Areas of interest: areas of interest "Shenyang Institute of Physical Education Tennis Hall"
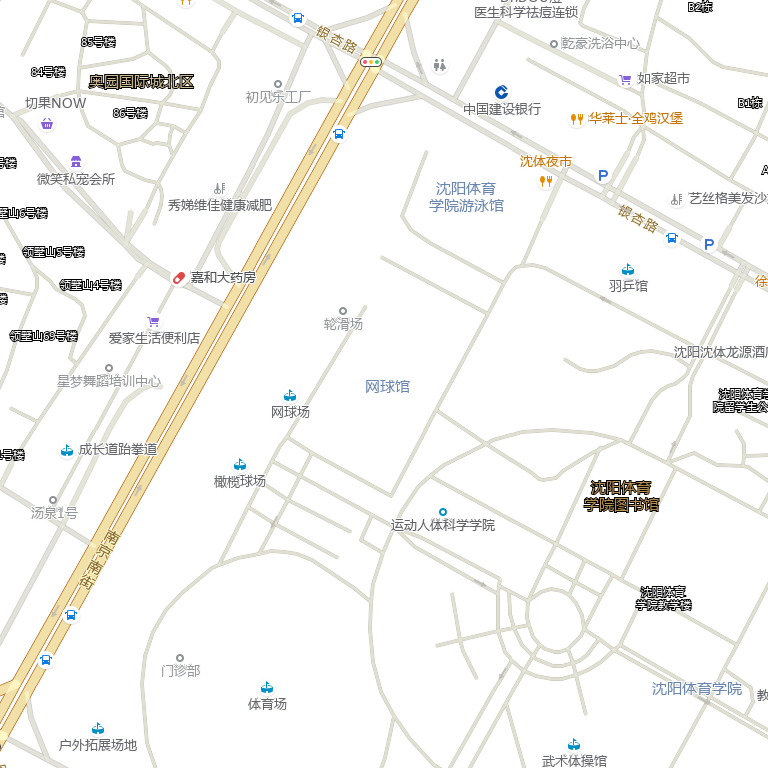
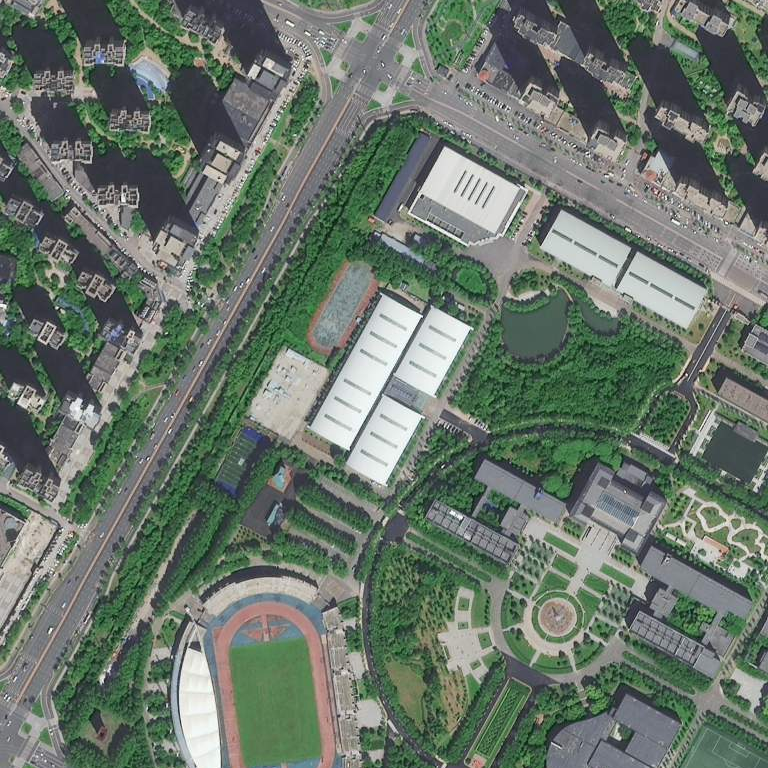